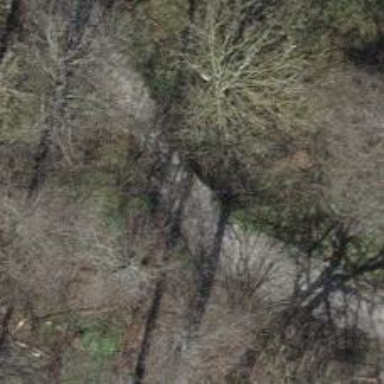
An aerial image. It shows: Footway bridge with pebblestone surface. The track type is grade2.